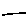
Label: line